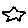
Label: star